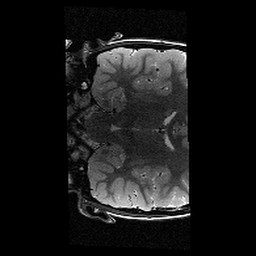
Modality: T2w
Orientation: coronal
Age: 10
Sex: male
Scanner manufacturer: siemens
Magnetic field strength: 3 T
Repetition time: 9.23 s
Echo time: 0.067 s